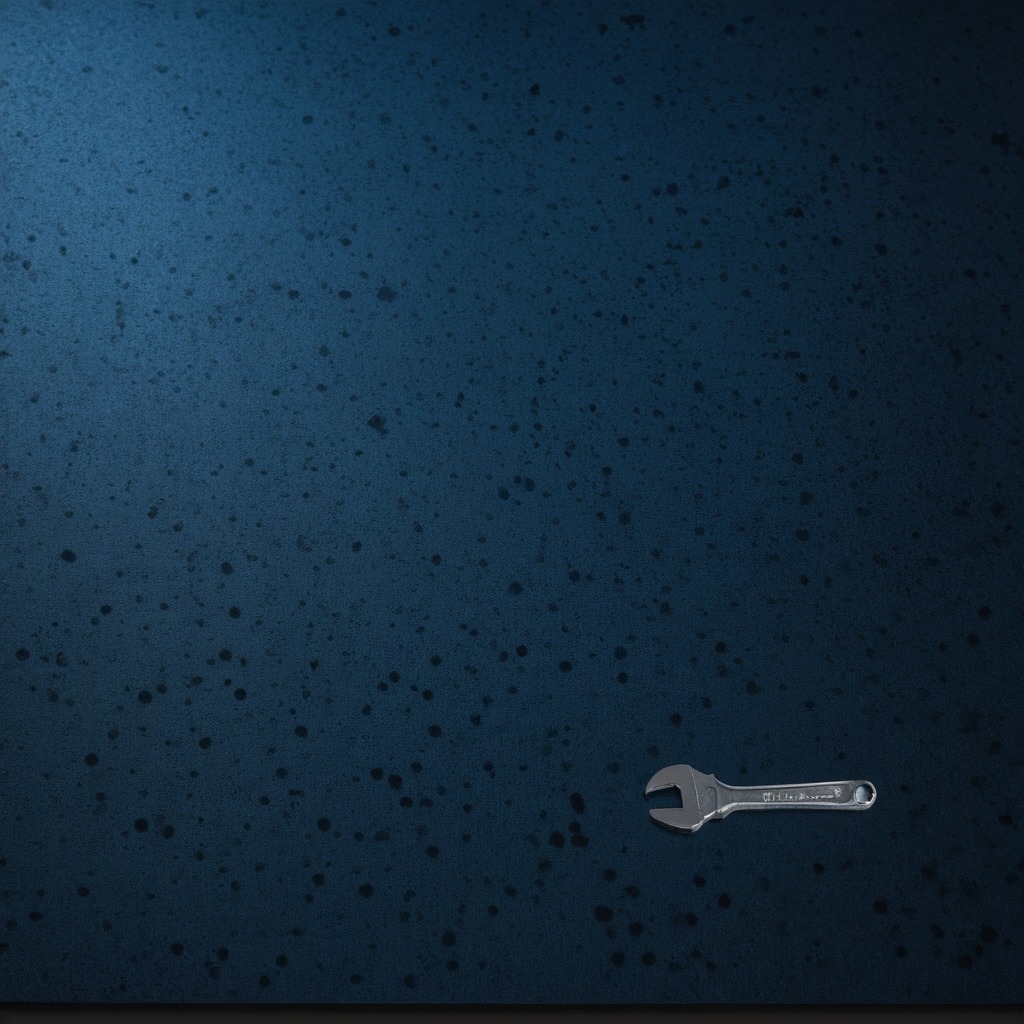
A wrench lies on the tabletop.